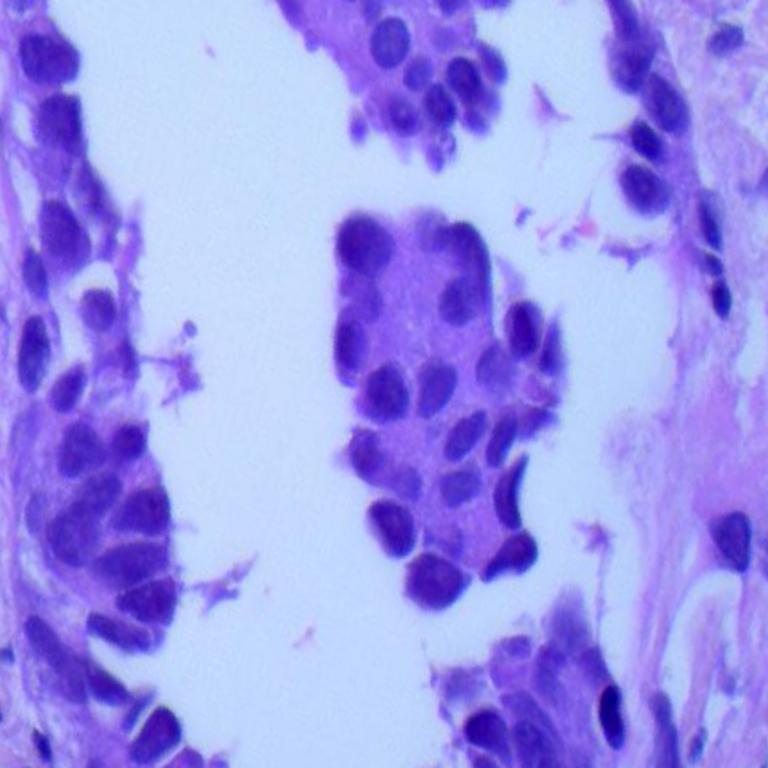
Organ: lung
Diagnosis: adenocarcinomas